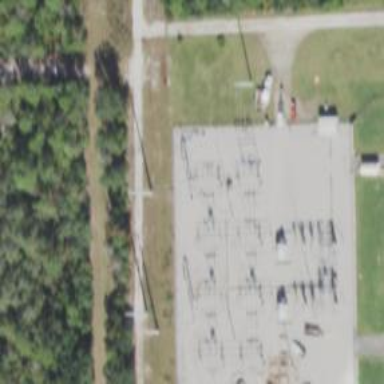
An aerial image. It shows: Switch for power supply.